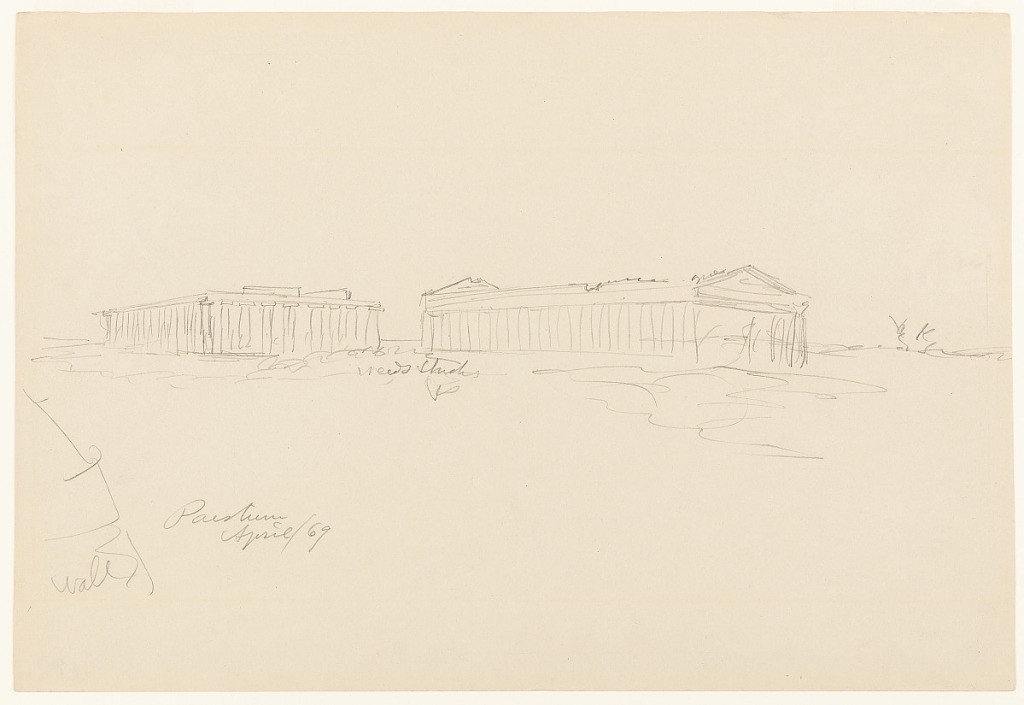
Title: Temples of Hera at Paestum, Italy
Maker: Frederic Edwin Church, American, 1826–1900
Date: April 1869
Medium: Graphite on light gray-green wove paper
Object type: Drawing
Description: Landscape and architecture sketch showing a view of the Temples of Hera at Paestum, Italy. Prominently situated in the middle distance at center, the Temple of Hera II--with its pediment still partially intact--extends obliquely into the distance, where the Temple of Hera I is visible with its collapsed pediment. A segment of stone wall is visible in the immediate foreground at lower left. Scene generally loosely rendered.

Verso: Landscape sketch showing a view in Paestum, Italy. Olive trees are shown at center with one of the Temples of Hera beside them at right. In the background, the outline of a rugged mountain range is faintly rendered.